Interaction volume radius: 5 \u00c5
Interaction volume height: 20 \u00c5
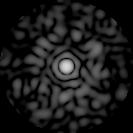
Disorder parameter: 0.8214